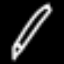
Label: pencil